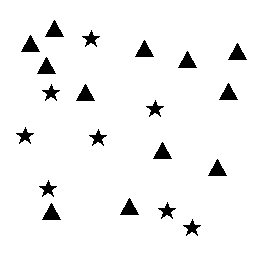
Squares: 0
Triangles: 12
Stars: 8
Total shapes: 20